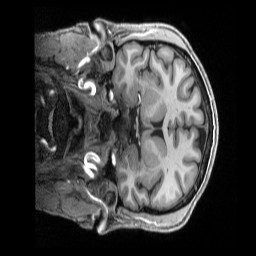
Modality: T1w
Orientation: coronal
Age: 36
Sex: male
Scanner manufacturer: siemens
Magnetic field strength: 3 T
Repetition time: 2.5 s
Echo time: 0.00296 s